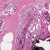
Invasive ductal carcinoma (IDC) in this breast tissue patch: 0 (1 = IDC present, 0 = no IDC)